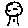
Label: tree